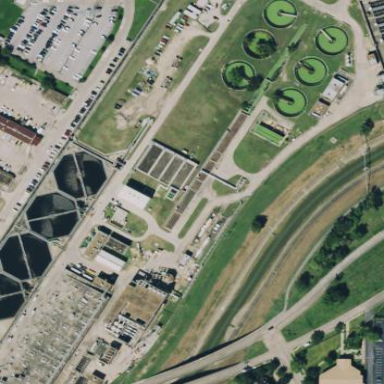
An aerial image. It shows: Wastewater plant.